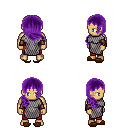
a pixel art fantasy rpg character, male body template, human, tanned skin, chain mail, red pants, purple right-swept hairstyle, leather bracers, brown slippers, four views (front, back, left, right), 2x2 character sprite sheet, small pixel art, hard edges, no anti-aliasing